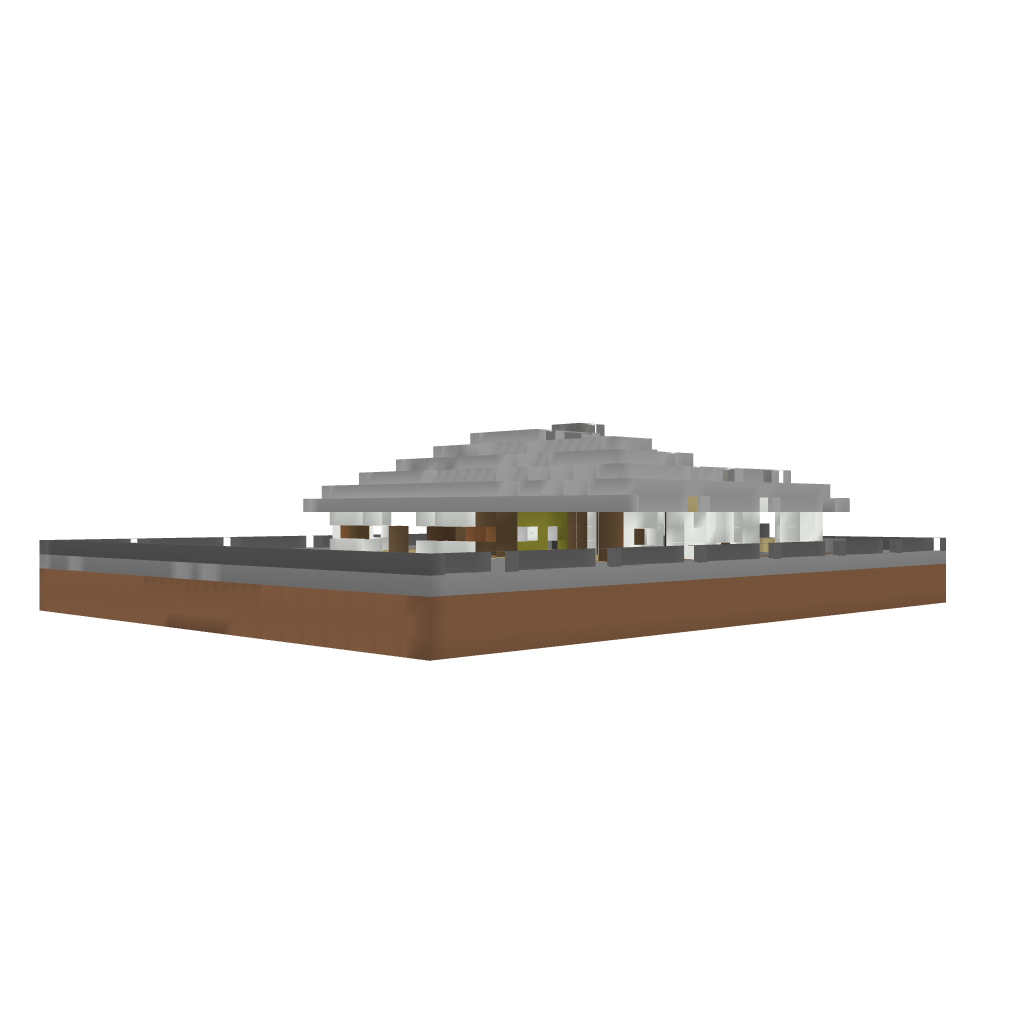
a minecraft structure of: Modern Summer House